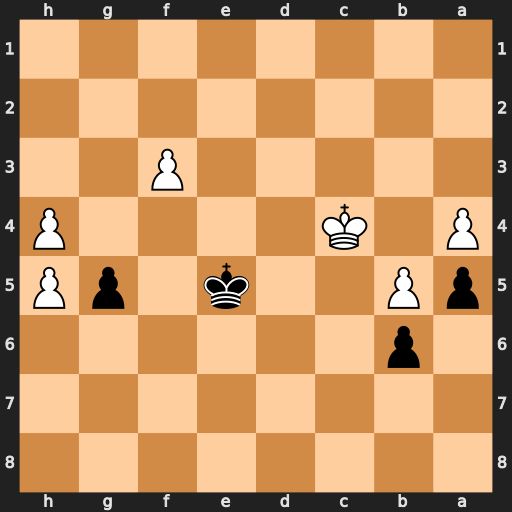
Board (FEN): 8/8/1p6/pP2k1pP/P1K4P/5P2/8/8
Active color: b
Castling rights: -
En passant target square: -
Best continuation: gxh4 h6 Kf6